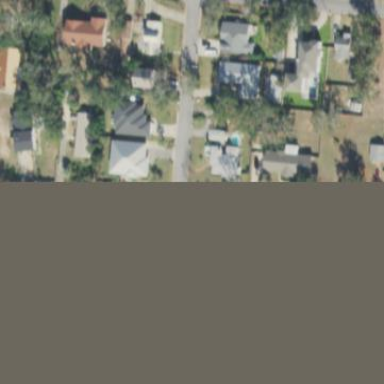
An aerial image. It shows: This residential area consists of single-family homes.